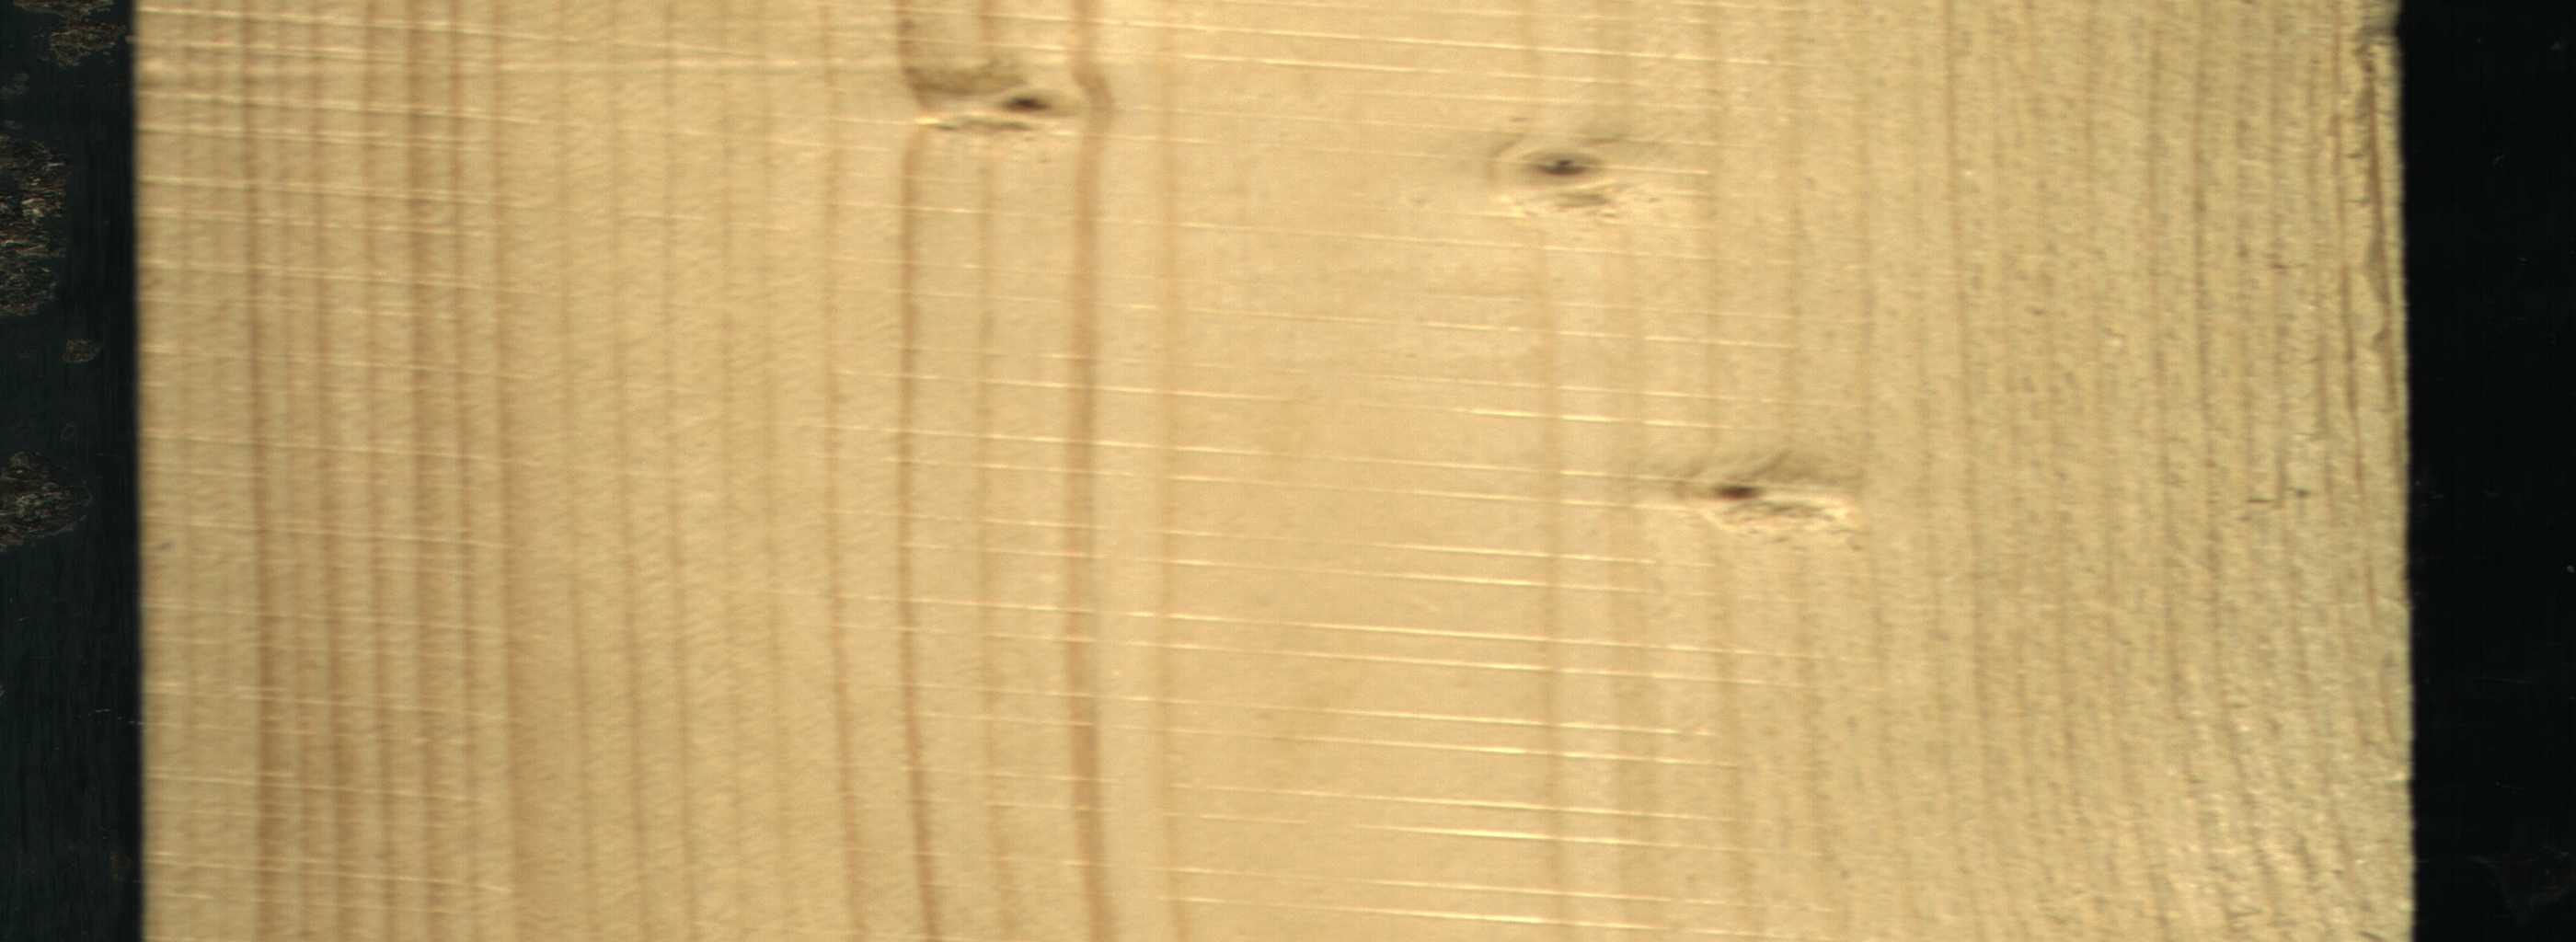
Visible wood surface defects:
Live_Knot
Live_Knot
Live_Knot